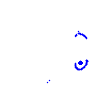
Particle: kaon